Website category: university
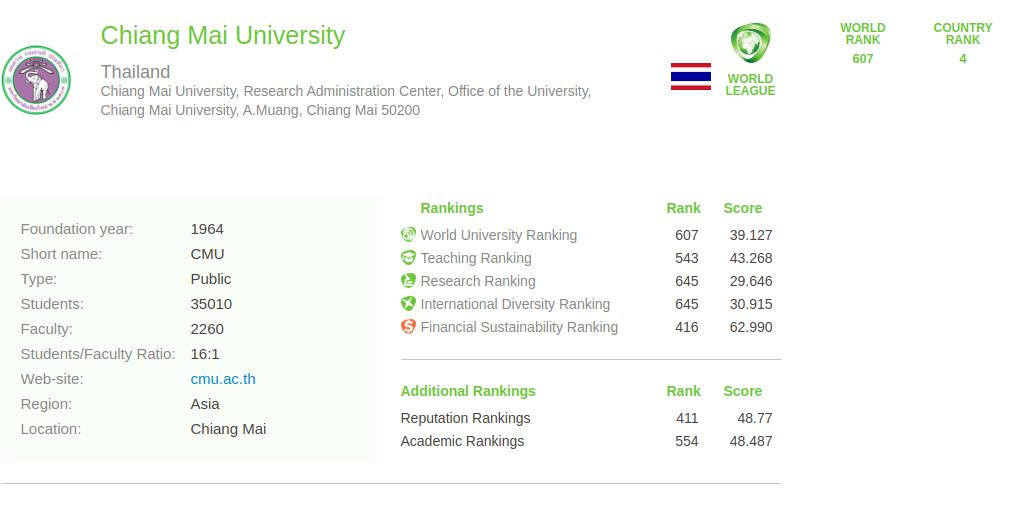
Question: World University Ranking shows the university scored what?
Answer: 39.127

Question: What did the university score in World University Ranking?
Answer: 39.127

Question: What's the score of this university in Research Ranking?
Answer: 29.646

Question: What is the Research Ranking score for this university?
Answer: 29.646

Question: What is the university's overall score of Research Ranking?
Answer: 29.646

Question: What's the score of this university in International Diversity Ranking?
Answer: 30.915

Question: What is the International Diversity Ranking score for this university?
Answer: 30.915

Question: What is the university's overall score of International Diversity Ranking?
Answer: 30.915

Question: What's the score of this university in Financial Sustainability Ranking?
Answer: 62.990

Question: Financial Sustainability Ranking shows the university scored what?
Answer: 62.990

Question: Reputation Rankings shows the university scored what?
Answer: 48.77

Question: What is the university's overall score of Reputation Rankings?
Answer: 48.77

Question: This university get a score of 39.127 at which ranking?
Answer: World University Ranking

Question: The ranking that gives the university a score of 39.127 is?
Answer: World University Ranking

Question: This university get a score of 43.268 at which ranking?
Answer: Teaching Ranking

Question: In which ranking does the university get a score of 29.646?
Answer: Research Ranking

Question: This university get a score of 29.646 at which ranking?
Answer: Research Ranking

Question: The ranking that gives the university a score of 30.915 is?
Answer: International Diversity Ranking

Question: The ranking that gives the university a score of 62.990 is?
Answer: Financial Sustainability Ranking

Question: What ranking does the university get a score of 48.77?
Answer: Reputation Rankings

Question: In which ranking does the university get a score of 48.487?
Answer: Academic Rankings

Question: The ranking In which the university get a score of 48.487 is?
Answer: Academic Rankings

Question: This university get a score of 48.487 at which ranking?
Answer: Academic Rankings